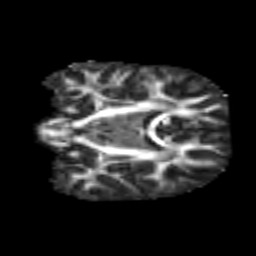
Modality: FA
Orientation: coronal
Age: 7
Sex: male
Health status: healthy